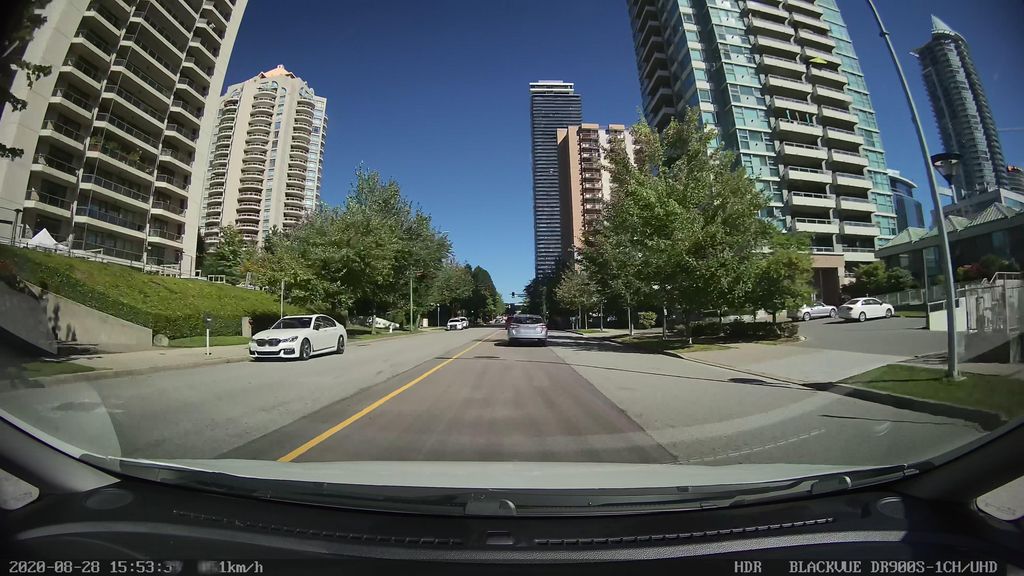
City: vancouver